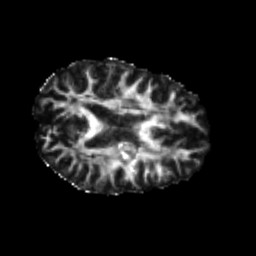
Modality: FA
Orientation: axial
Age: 23
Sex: female
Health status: healthy
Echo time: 0.074 s